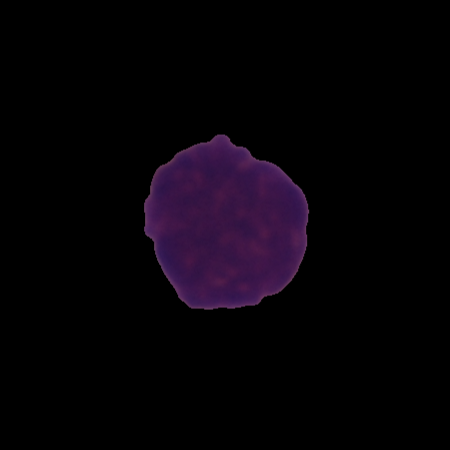
Label: healthy